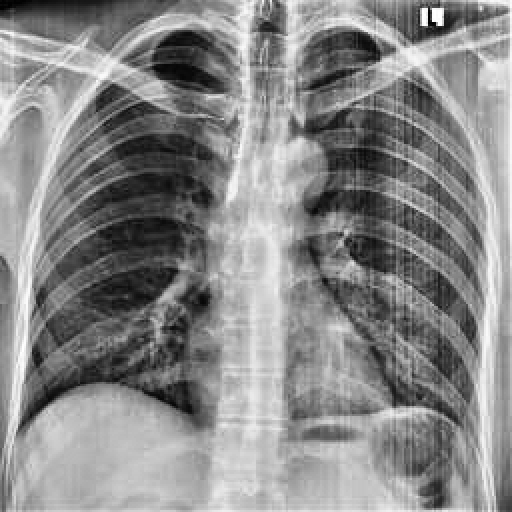
Finding: NORMAL